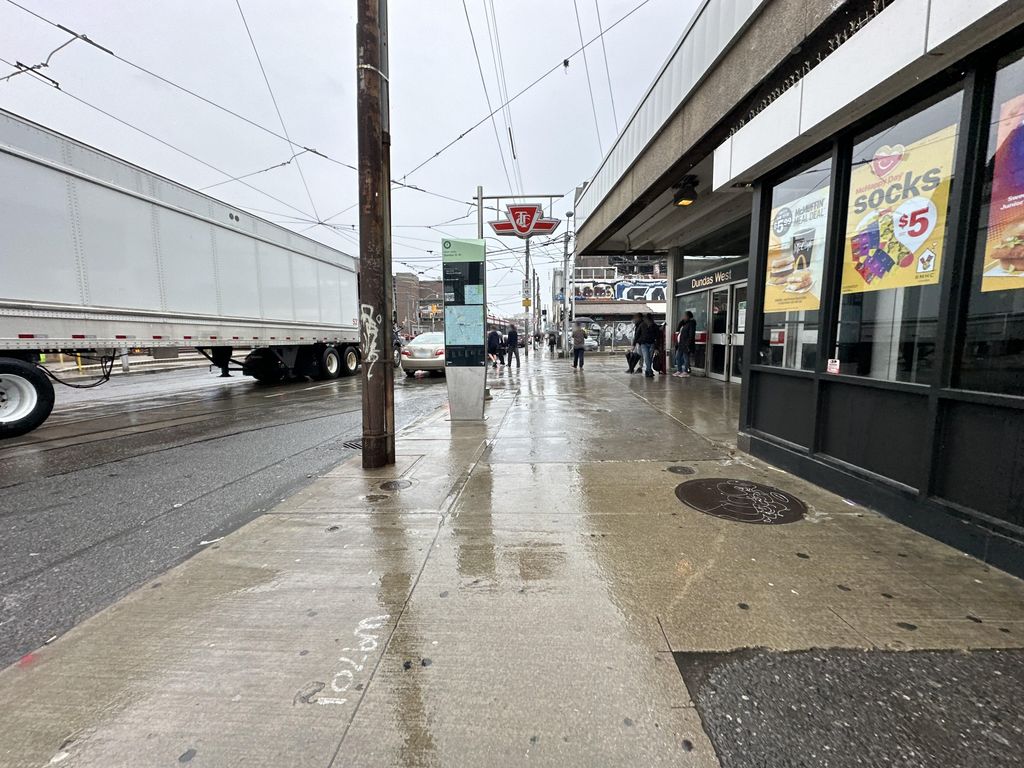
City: toronto